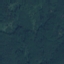
Land use / land cover: Forest